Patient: sex M, age 64
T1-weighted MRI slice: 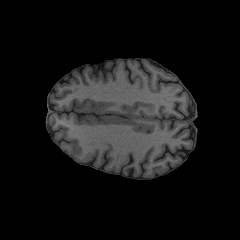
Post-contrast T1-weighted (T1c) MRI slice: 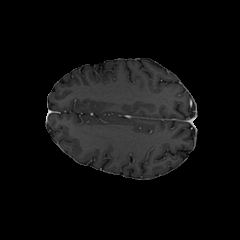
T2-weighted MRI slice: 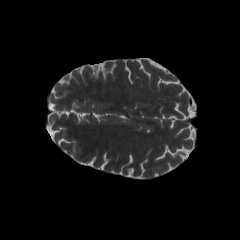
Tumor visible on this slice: no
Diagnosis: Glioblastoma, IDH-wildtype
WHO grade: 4